Question: I'm looking on how I can change the color of the selected item on ListView, so I can give the user better way to use my application, so when clicking on a ListView item, the color of the item changes, or any cool animation.
I'm using an adapterView for my Listview : here is the code :
'''
public class adapterq extends ArrayAdapter<Questionaire> {
Bitmap image;
public adapterq(Context context, ArrayList<Questionaire> questionaires) {
super(context, 0, questionaires);
}
@Override
public View getView(int position, View convertView, ViewGroup parent) {
final Questionaire c = getItem(position);
View convertView2;
if (convertView == null) {
convertView = LayoutInflater.from(getContext()).inflate(R.layout.customquest, parent, false);
convertView2 = LayoutInflater.from(getContext()).inflate(R.layout.activity_main, parent, false);
}else{
convertView2 = (View) convertView.getTag();
}
TextView q = (TextView) convertView.findViewById(R.id.textView1);
final EditText name = (EditText) convertView2.findViewById(R.id.editText1);
q.setText(c.getLabel());
convertView.setOnClickListener(new OnClickListener(){
@Override
public void onClick(View v) {
Intent intent = new Intent();
intent.setClass(getContext(), Questions.class);
intent.putExtra("name", name.getText().toString());
intent.putExtra("category", c.getCode());
getContext().startActivity(intent);
}
});
convertView.setTag(convertView2);
return convertView;
}
}
'''
Here is a screenshot of my amazing Listview :

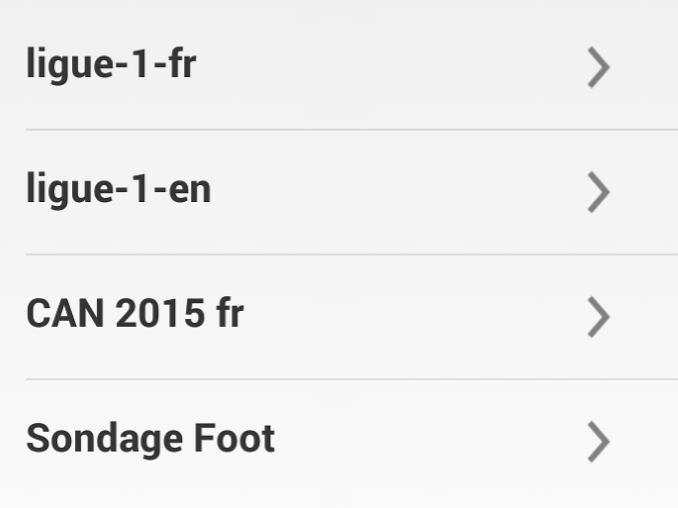
Answer: you can use inside your onClick:
'''
v.setBackgroundResource(R.drawable.yourbackground);
'''
and create yourbackground.xml inside your drawable folder like that:
'''
<?xml version="1.0" encoding="utf-8"?>
<shape xmlns:android="http://schemas.android.com/apk/res/android"
android:shape="rectangle" >
<gradient
android:angle="-270"
android:endColor="#781704"
android:startColor="#A61E03" />
</shape>
'''